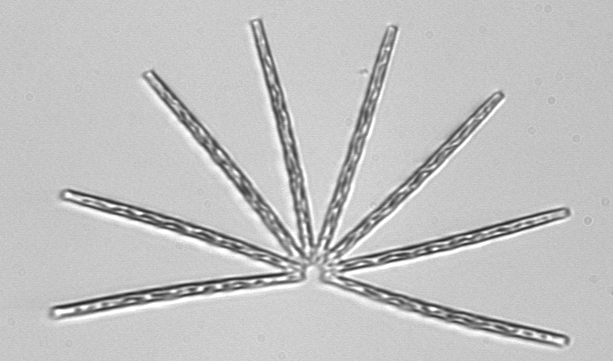
Label: Thalassionema